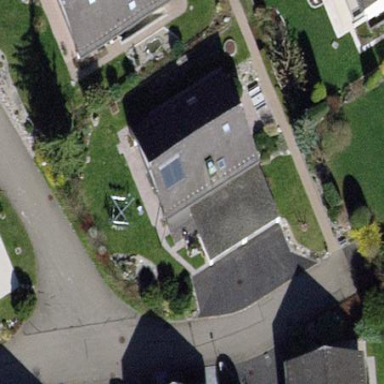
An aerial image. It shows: Building with tile roof.